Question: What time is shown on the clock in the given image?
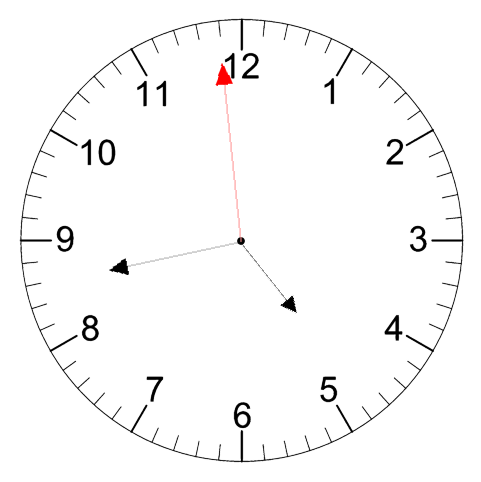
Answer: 04:42:59